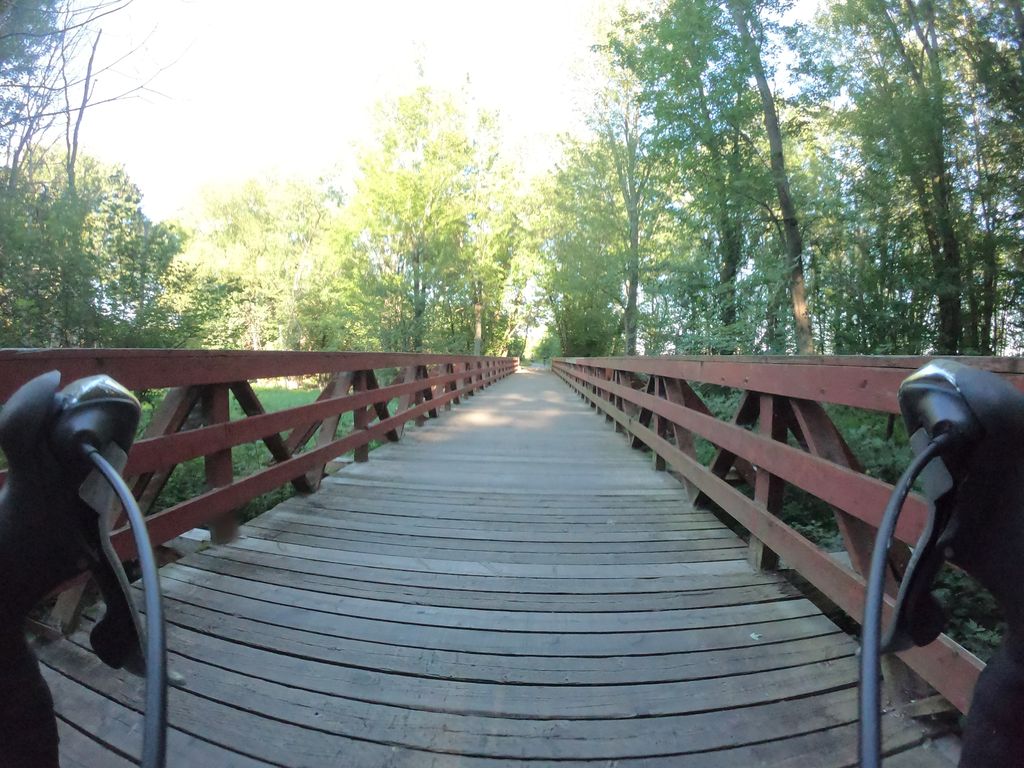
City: ottawa-gatineau